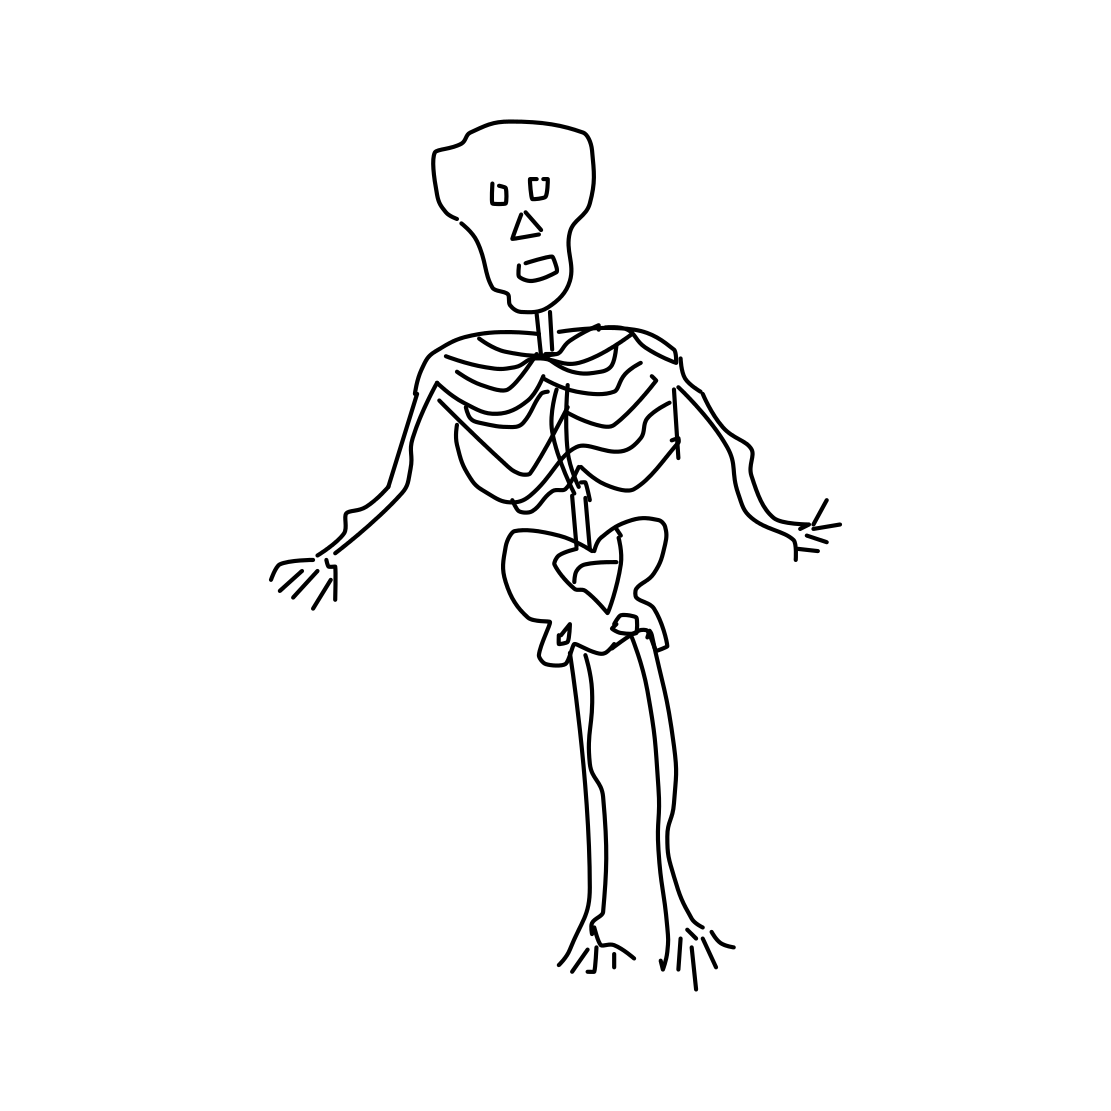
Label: human-skeleton